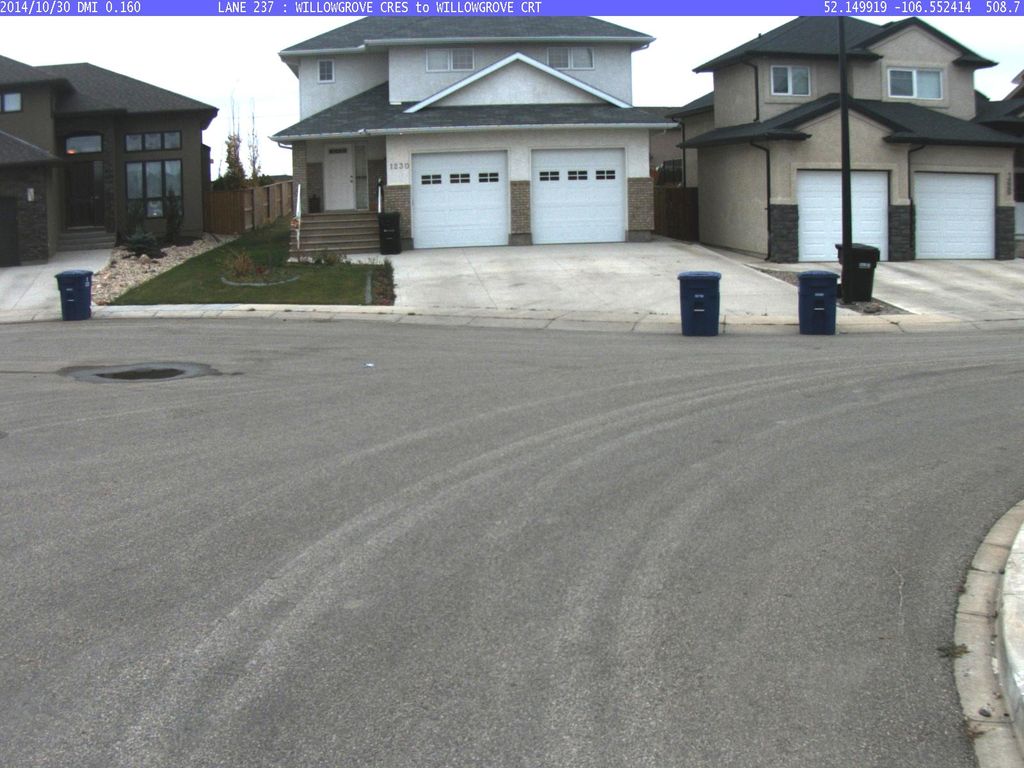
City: saskatoon